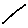
Label: line